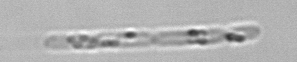
Label: Cerataulina_pelagica